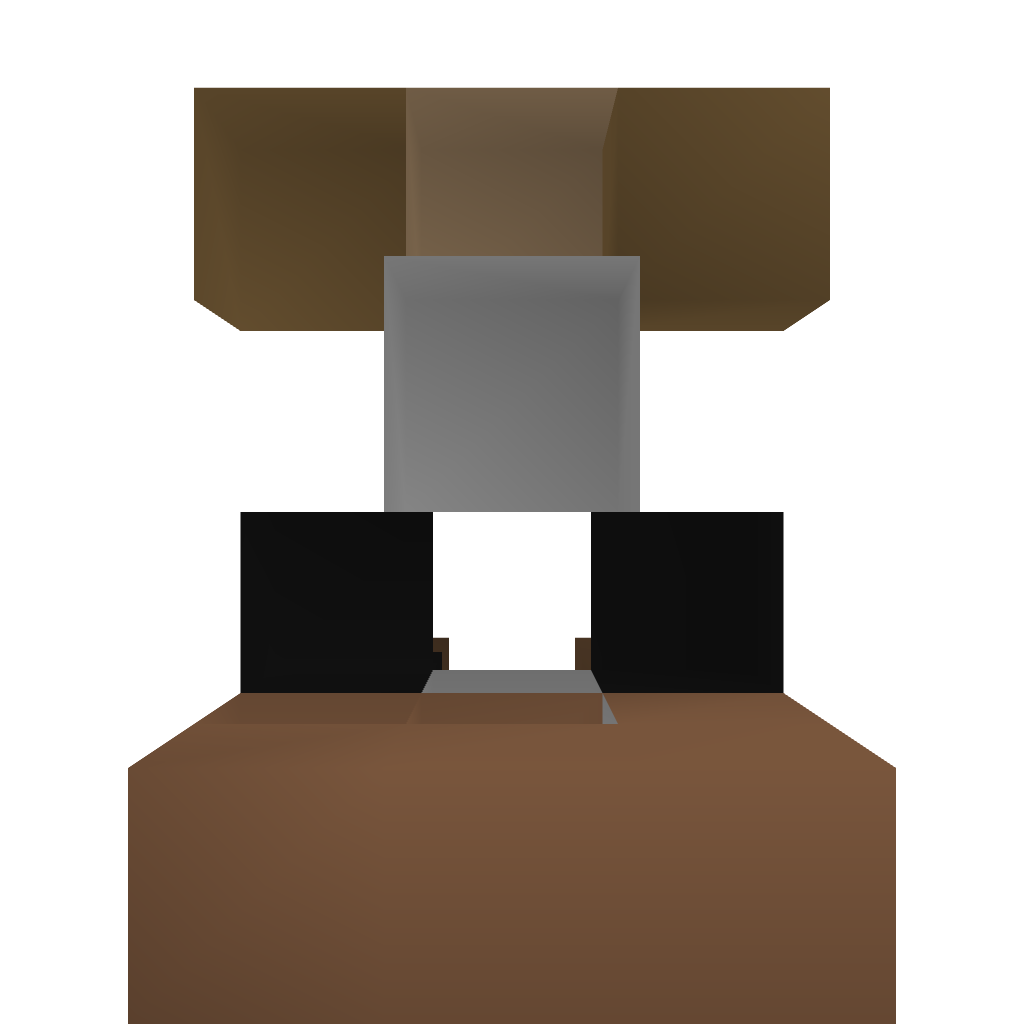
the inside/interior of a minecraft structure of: Bongos!!!